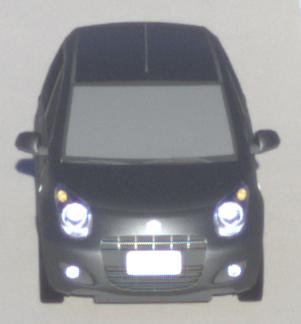
Make: Suzuki
Model: Alto 1.0
Detailed model: Alto (V)
Model produced from: 2011/02
Model produced until: 2011/03
Doors: 5
Color: gray
Road condition: dry road
Daytime: morning or afternoon
Contrast: high contrast